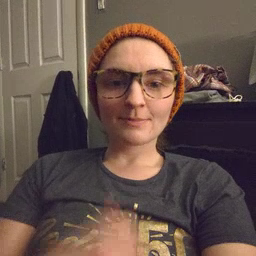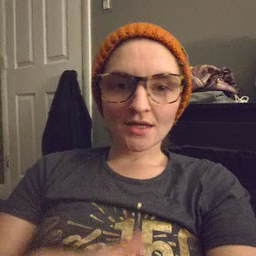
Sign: bath